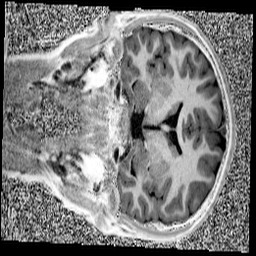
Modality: UNIT1
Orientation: coronal
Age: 11
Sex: male
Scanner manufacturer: siemens
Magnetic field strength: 3 T
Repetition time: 4 s
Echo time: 0.00299 s